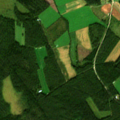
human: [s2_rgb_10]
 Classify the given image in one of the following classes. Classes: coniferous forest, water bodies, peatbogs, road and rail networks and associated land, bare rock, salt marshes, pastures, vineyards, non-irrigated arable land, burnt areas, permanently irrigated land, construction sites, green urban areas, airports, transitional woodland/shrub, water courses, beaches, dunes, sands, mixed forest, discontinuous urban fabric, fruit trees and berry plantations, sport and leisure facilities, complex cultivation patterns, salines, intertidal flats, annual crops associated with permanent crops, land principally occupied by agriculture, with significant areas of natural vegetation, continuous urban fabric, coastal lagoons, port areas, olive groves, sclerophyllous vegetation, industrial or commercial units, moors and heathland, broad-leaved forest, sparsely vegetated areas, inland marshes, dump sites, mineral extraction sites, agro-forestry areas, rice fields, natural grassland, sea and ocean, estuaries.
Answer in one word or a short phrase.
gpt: land principally occupied by agriculture, with significant areas of natural vegetation, coniferous forest, mixed forest